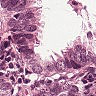
Metastatic tissue present: yes